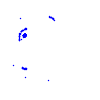
Particle: pion